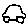
Label: car